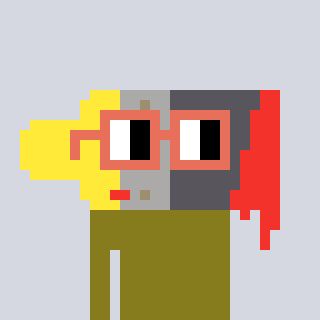
a pixel art character with square orange glasses, a paintbrush-shaped head and a gunk-colored body on a cool background